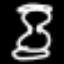
Label: hourglass